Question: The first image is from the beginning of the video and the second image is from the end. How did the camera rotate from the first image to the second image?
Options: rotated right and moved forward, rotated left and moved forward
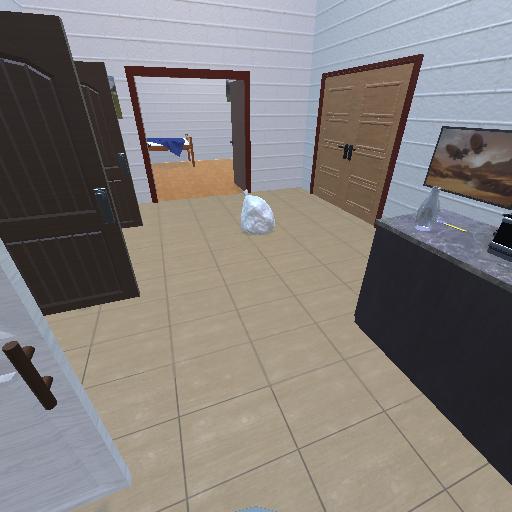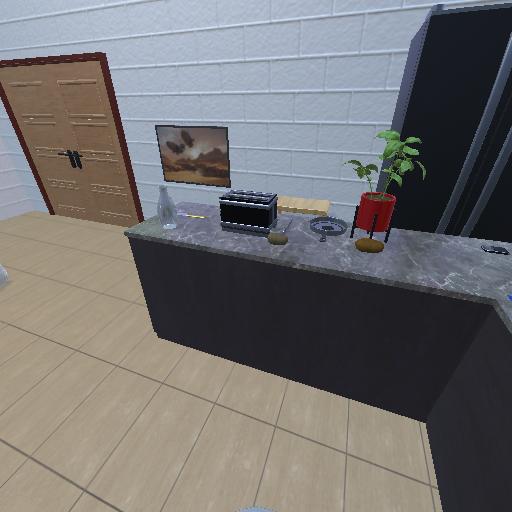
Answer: rotated right and moved forward